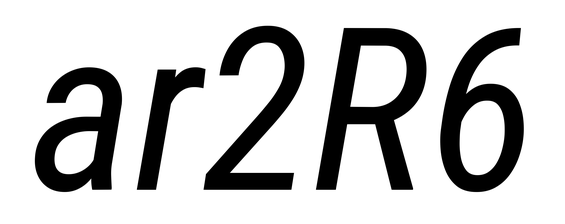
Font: Roboto-Italic_Condensed_Italic